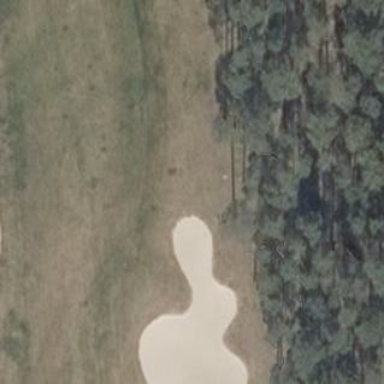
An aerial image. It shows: Golf bunker filled with sandy terrain.